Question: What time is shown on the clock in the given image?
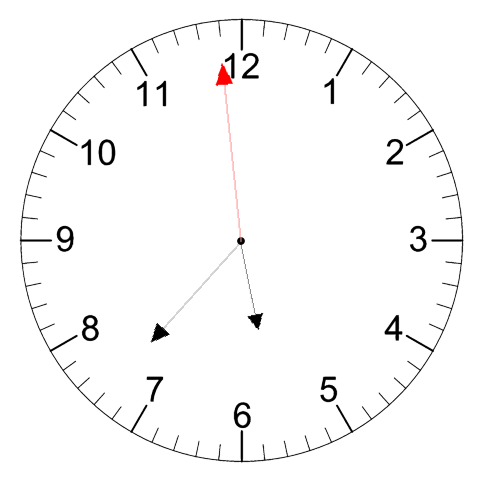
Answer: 05:36:59